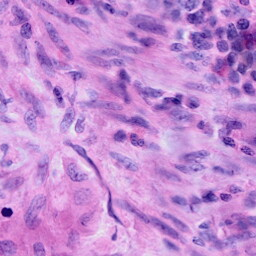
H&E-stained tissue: Cervix